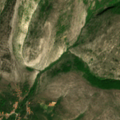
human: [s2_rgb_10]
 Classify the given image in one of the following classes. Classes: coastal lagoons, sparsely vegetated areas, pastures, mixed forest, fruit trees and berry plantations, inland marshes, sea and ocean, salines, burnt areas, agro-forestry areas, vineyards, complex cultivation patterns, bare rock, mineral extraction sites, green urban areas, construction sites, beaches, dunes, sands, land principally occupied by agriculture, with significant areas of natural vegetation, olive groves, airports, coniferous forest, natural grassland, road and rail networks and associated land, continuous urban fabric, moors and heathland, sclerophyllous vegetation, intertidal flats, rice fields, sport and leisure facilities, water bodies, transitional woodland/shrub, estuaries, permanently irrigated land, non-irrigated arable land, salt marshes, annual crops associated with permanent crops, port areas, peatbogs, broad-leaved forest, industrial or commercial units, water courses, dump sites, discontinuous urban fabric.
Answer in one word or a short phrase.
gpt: pastures, land principally occupied by agriculture, with significant areas of natural vegetation, broad-leaved forest, natural grassland, transitional woodland/shrub